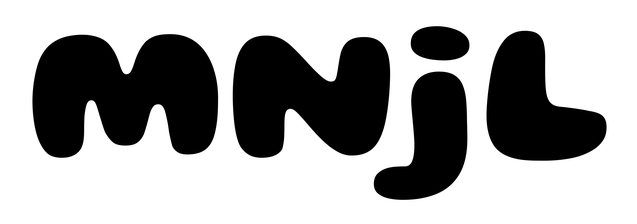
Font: Gluten_ExtraBold